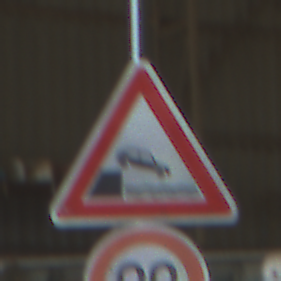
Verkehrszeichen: Ufer
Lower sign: Geschwindigkeit90
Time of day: Midday
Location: Indoor (Urban)
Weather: NotSpecified
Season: NotSpecified
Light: Natural